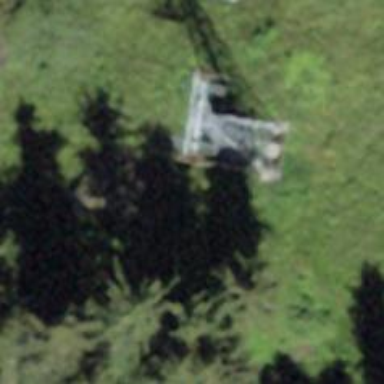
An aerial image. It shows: Pylon for aerialway.